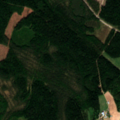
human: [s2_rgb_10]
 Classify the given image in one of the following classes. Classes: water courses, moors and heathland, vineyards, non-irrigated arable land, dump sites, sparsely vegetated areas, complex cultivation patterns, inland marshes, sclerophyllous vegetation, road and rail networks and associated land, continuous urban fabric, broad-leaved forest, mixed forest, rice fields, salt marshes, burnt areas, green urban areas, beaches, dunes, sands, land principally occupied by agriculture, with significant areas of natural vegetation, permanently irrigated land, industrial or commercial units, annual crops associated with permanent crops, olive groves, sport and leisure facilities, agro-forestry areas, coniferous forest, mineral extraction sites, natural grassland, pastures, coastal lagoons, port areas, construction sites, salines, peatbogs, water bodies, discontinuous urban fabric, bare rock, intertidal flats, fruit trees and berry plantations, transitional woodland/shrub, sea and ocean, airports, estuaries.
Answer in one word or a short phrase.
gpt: land principally occupied by agriculture, with significant areas of natural vegetation, coniferous forest, mixed forest, transitional woodland/shrub